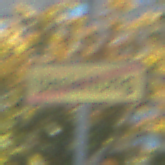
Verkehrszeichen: EndeDerUmleitungsankuendigung
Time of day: Midday
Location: Outdoor (Urban)
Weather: Clear
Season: NotSpecified
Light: Natural